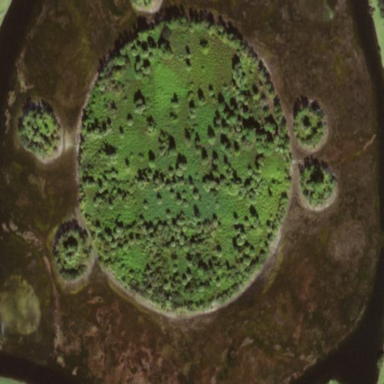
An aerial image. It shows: Islet covered with scrub vegetation.